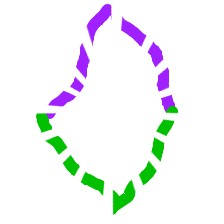
Shape: rhombus